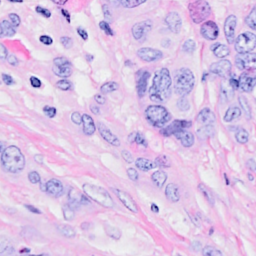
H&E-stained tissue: Breast